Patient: sex F, age 67
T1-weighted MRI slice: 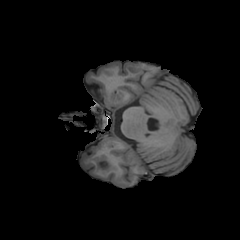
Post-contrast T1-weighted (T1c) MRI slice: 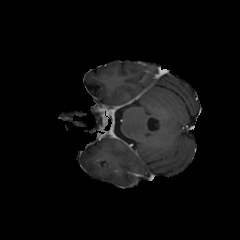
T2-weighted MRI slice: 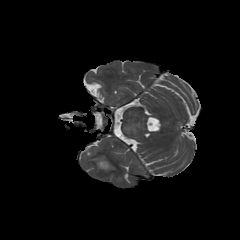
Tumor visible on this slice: yes
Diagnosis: Glioblastoma, IDH-wildtype
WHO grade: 4